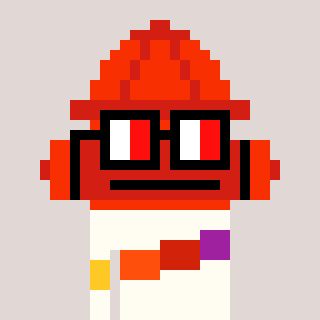
a pixel art character with square glasses with black frames and red eyes, a fire hydrant-shaped head and a grayscale-colored body on a warm background